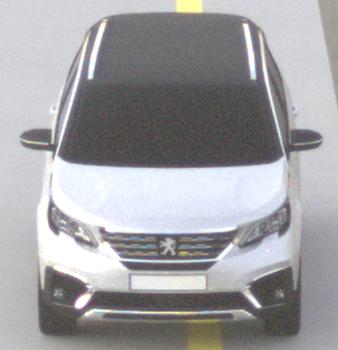
Make: Peugeot
Model: 5008 1.2 PureTech 130 Active
Detailed model: 5008 (II) (03/17 - 09/20)
Model produced from: 2017/03
Model produced until: 2018/07
Doors: 5
Color: white
Road condition: dry road
Daytime: sunrise or sunset
Contrast: low contrast